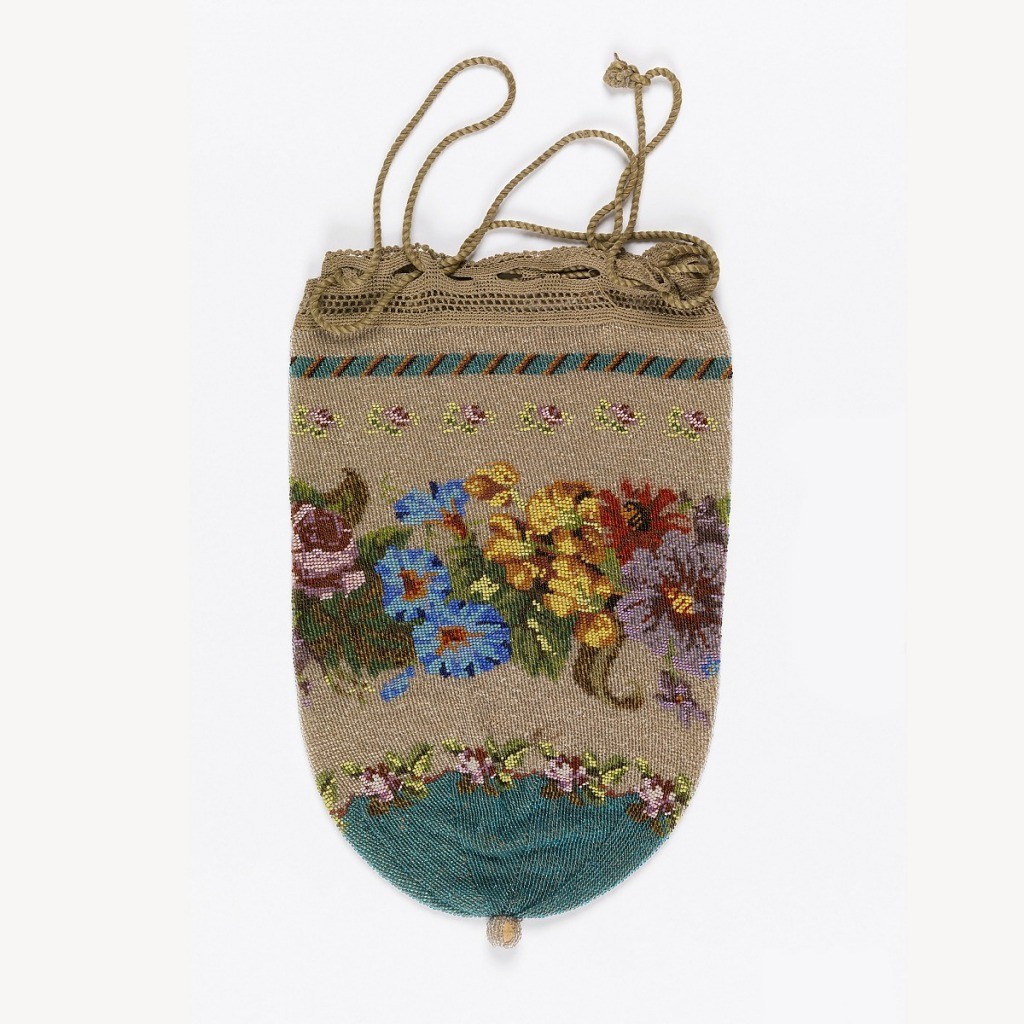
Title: Bag
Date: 19th century
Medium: glass beads, silk Technique: beaded knitting
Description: Knitted bag with colored glass beads in design of floral band in many colors on a tan ground, with blue at rounded bottom. Silk cord at top, beaded ball at bottom.